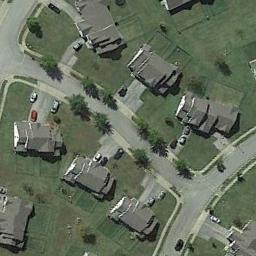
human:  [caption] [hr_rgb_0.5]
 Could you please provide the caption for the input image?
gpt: The medium residential area has some neatly arranged houses on the grass and a road goes through the medium residential area .

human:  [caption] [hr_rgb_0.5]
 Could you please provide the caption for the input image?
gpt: There are many buildings in medium residential area .

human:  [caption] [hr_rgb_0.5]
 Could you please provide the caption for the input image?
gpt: The medium residential is on the grass next to the road .

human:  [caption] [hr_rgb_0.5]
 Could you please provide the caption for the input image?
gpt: There are many houses in the medium - sized residential area .

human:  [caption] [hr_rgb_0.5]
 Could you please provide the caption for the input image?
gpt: There are some gray buildings on green lawns on the medium residential area .